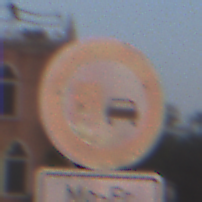
Verkehrszeichen: UeberholverbotKraftfahrzeuge
Zusatzzeichen unten: ZeitangabenMitBeschraenkungAufWochentage2
Umgebung: Outdoor, Urban
Tageszeit: SunriseSunset
Wetter: Clear
Licht: Natural
Jahreszeit: NotSpecified
Kontrast: MediumContrast